Question: I want to put a hyphen in the title of a webpage like
'''
<head><title>Project Name - Module Name</head></title>
'''
however I am getting this question mark in all browsers.

How can I put the hyphen?
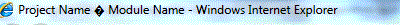
Answer: Looks like the 'hyphen' character you have inserted isn't a true hyphen (ASCII code 45) but one of the characters that look similar. Did you paste the title from MSWord by any chance? Try typing a hyphen in a text editor (eg Notepad) and copy/pasting it into your HTML source.
For a working example of a page with a hyphen in the title, look at this page.